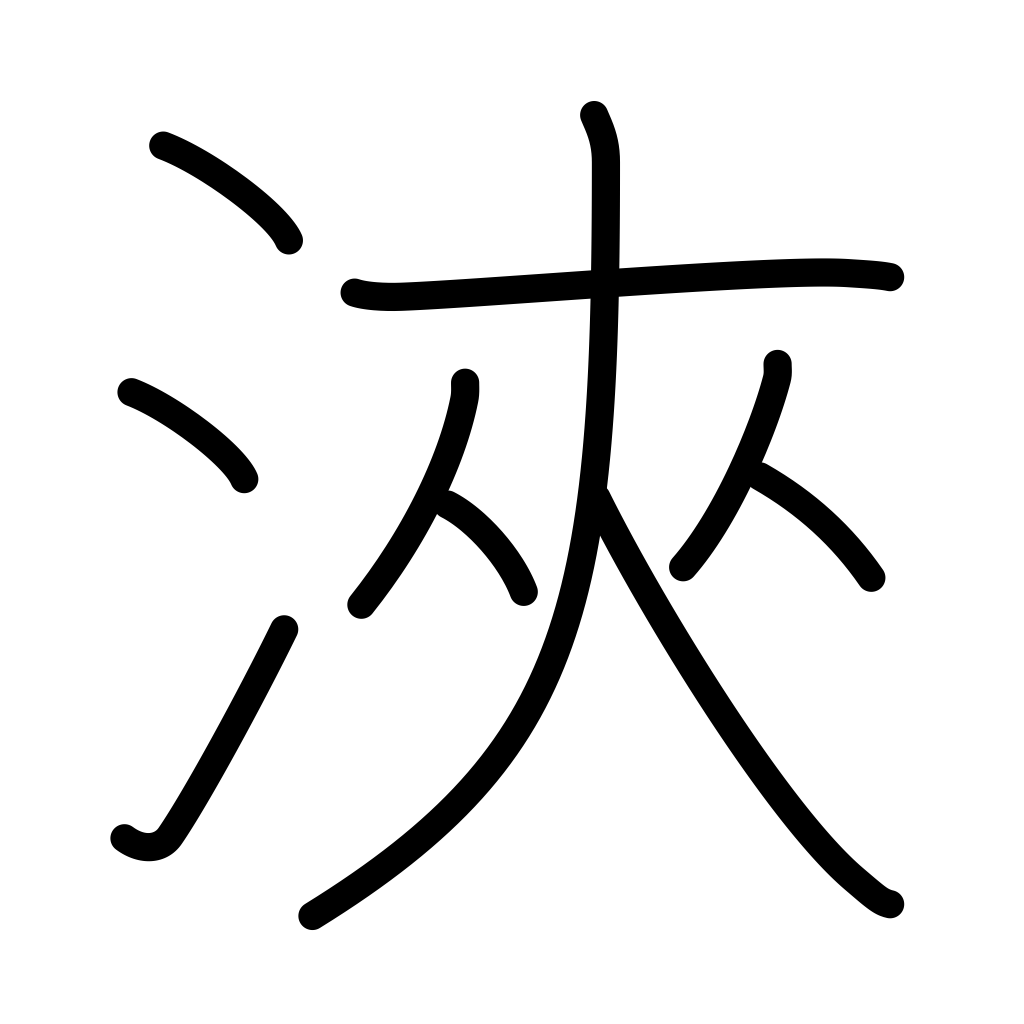
Meaning: far and wide, cycle, period